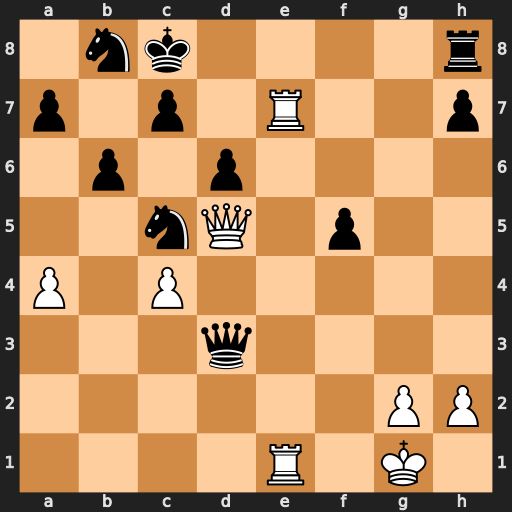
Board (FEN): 1nk4r/p1p1R2p/1p1p4/2nQ1p2/P1P5/3q4/6PP/4R1K1
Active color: w
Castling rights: -
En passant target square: -
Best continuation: Re8+ Rxe8 Rxe8+ Kd7 Qxd3 Nxd3 Rxb8